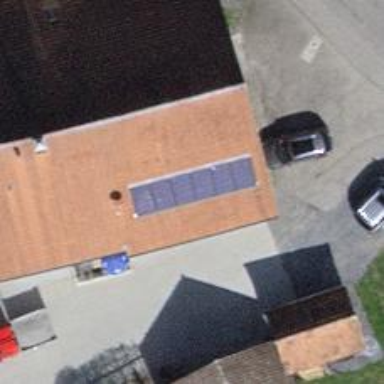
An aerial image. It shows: Small solar photovoltaic panel generator on the roof of building.